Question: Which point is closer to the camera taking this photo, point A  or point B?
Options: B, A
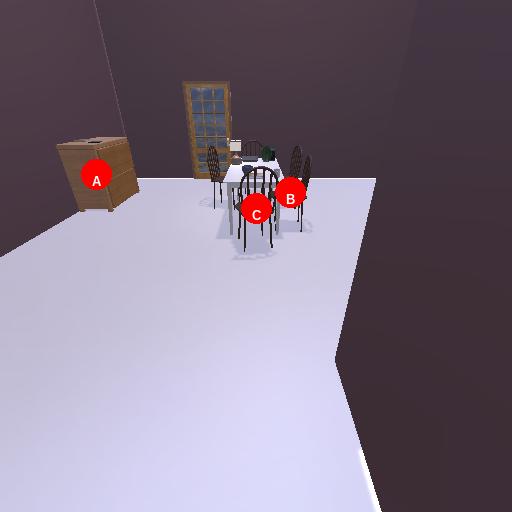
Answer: B